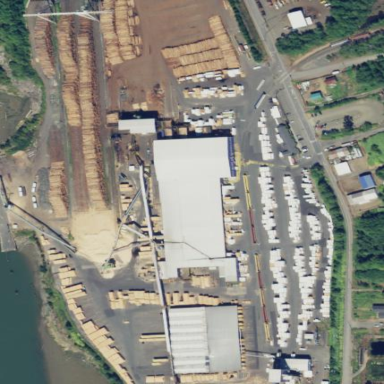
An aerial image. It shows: Industrial area with sawmill.